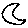
Label: moon